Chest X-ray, AP view. Patient: 19 years old, sex F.
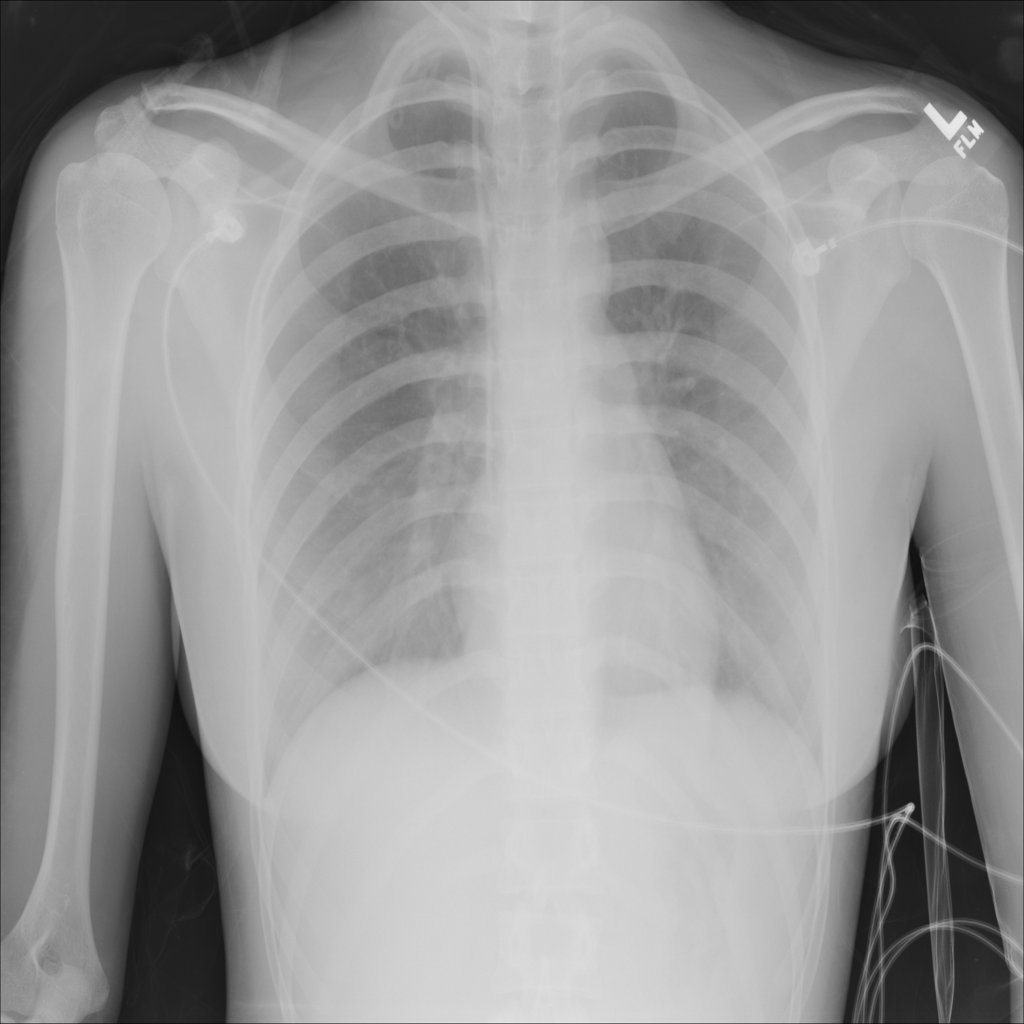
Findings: No Finding